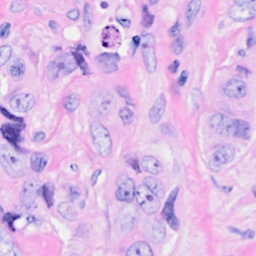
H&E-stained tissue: Breast